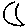
Label: moon